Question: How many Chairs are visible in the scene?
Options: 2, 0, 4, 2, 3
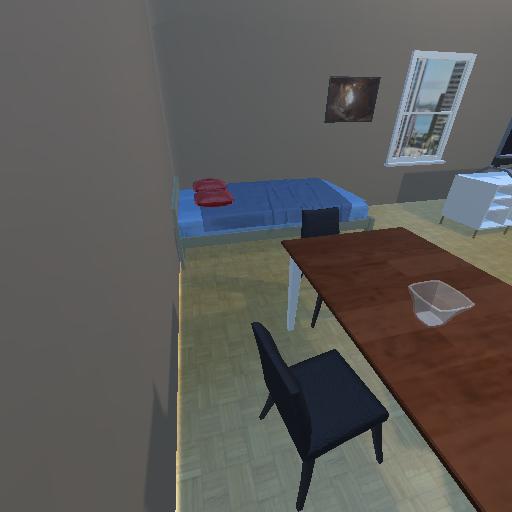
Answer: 2